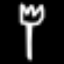
Label: fork